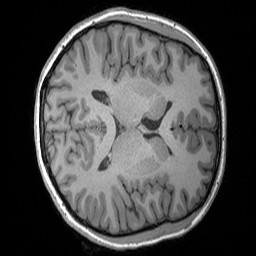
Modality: T1w
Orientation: axial
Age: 21
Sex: female
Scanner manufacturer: siemens
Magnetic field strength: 3 T
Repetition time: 1.9 s
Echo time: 0.00302 s